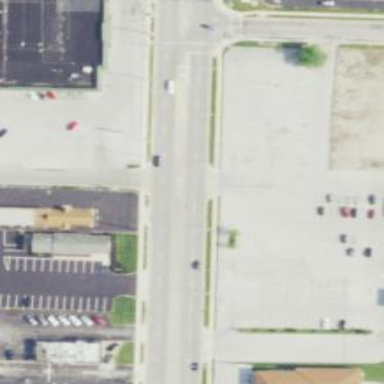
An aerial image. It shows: Asphalt footway with crossing.